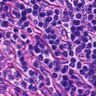
Metastatic tissue present: no